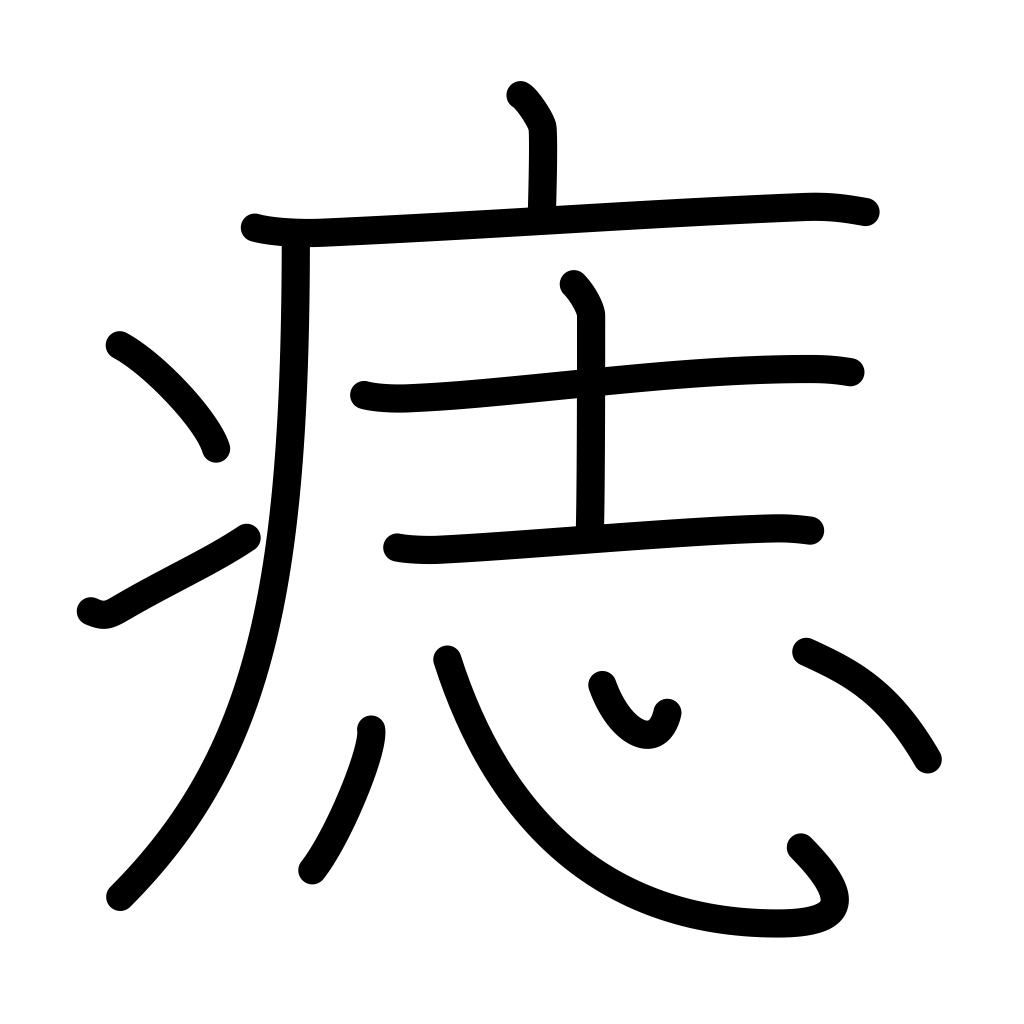
Meaning: birthmark, mole